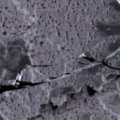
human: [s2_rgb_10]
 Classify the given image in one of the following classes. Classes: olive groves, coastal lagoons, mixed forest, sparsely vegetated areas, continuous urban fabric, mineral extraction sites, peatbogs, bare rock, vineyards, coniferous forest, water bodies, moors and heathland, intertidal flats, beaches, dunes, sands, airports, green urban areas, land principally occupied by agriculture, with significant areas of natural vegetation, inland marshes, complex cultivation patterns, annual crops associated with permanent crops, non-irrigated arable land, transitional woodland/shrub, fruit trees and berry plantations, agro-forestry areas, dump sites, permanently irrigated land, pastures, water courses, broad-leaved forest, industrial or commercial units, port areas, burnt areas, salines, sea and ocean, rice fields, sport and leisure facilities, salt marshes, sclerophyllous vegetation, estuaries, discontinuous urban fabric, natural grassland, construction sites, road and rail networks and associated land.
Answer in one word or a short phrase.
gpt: sea and ocean